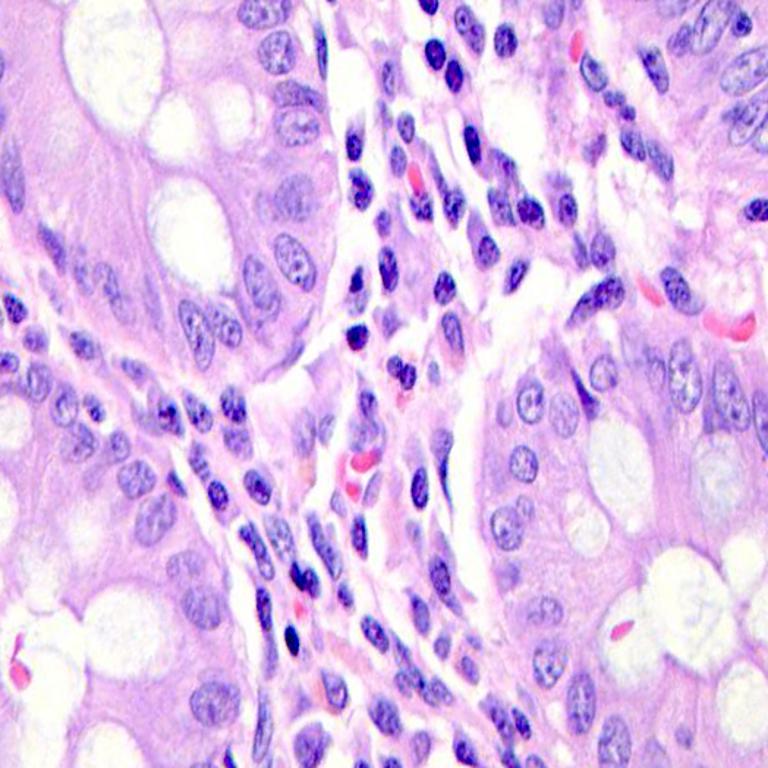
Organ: colon
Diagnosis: benign